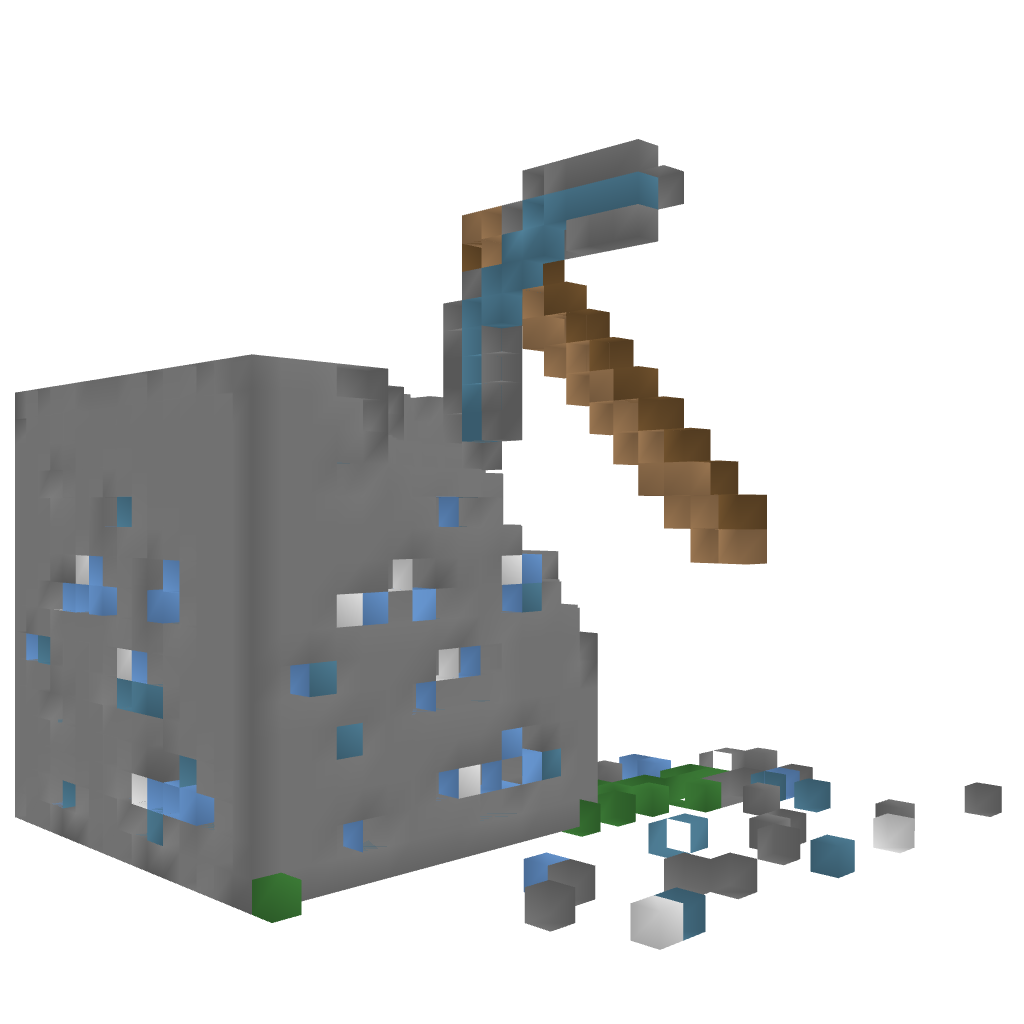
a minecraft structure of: Large Diamond Block bad low quality